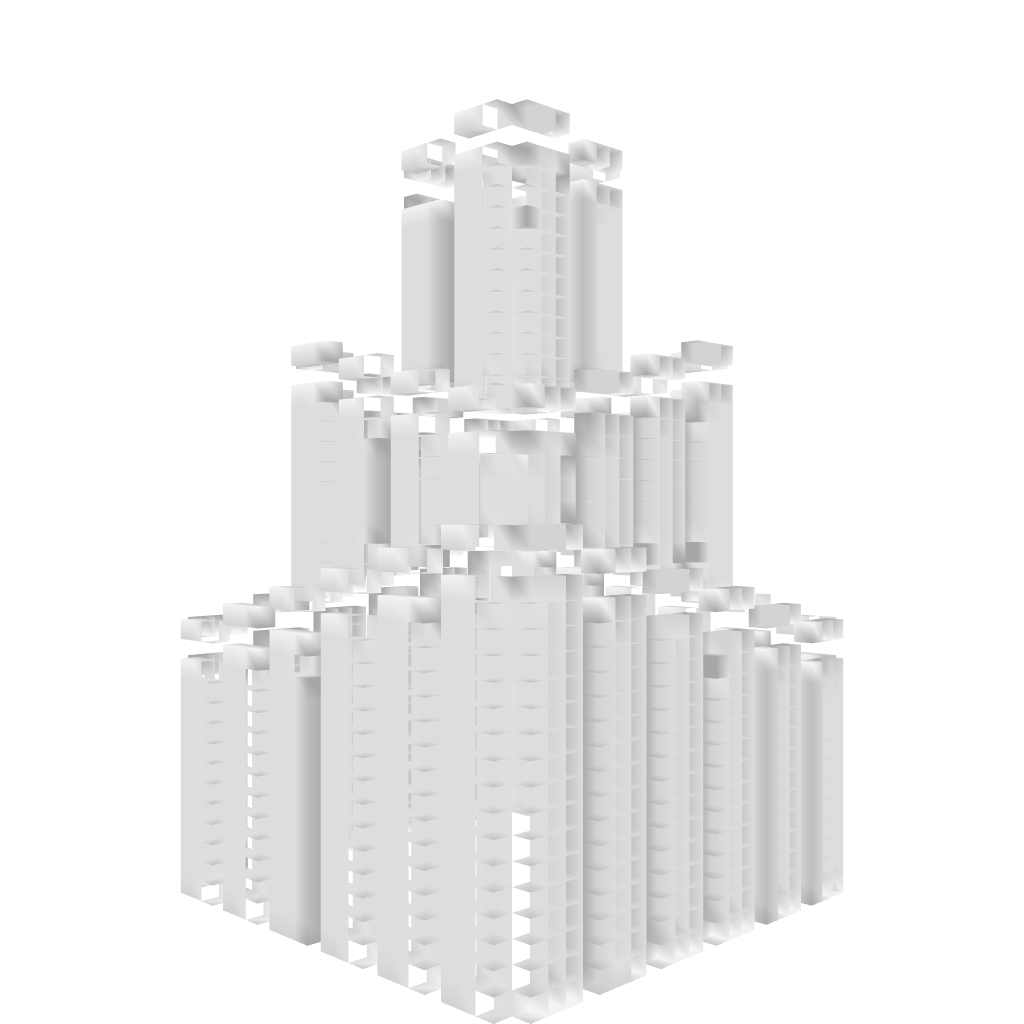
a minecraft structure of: Spawn Concept bad low quality